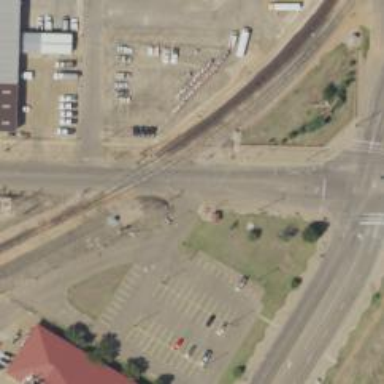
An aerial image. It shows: Railway level crossing.